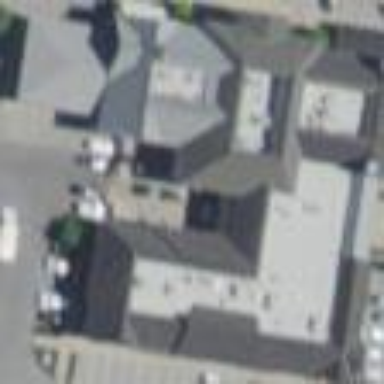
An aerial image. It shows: Retail building.